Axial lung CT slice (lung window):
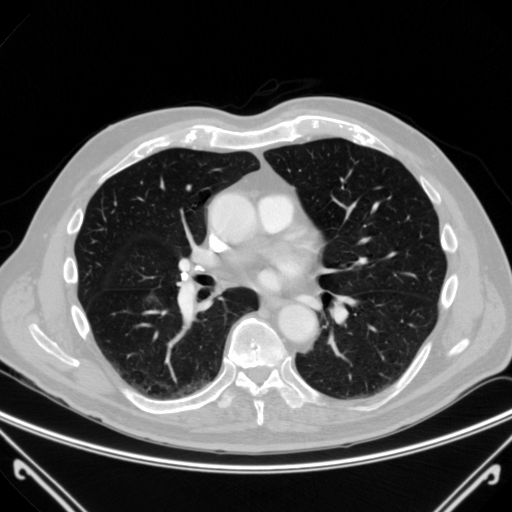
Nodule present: no